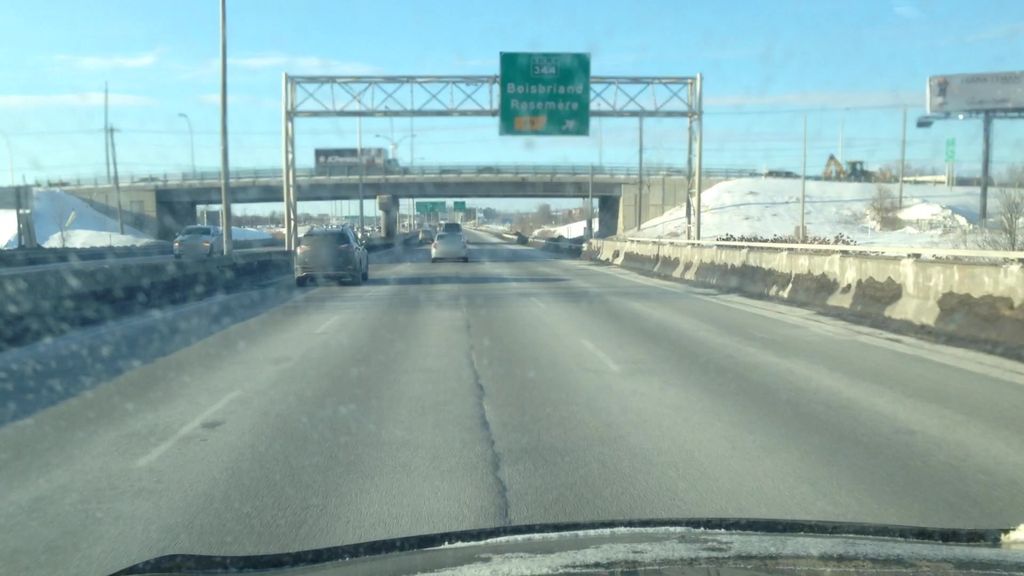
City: montreal